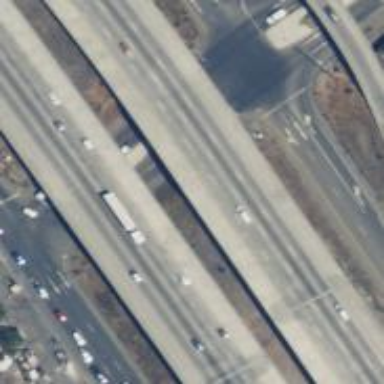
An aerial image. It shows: Motorway bridge.